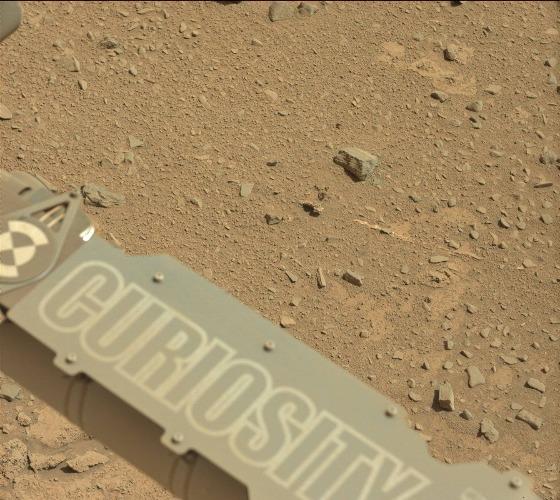
Terrain classes present: Background, Bedrock, Gravel / Sand / Soil, Rock